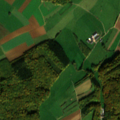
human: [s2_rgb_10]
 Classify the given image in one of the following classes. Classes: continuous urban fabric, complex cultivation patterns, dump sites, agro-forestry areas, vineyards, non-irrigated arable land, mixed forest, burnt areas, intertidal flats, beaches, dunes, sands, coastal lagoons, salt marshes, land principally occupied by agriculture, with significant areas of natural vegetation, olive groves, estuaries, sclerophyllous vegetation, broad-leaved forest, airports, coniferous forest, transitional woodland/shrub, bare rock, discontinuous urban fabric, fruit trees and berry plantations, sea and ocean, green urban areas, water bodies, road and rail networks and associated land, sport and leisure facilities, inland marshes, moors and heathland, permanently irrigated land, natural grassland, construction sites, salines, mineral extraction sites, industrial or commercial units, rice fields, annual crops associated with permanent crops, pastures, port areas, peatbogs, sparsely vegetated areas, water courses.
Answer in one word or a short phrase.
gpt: non-irrigated arable land, pastures, land principally occupied by agriculture, with significant areas of natural vegetation, broad-leaved forest